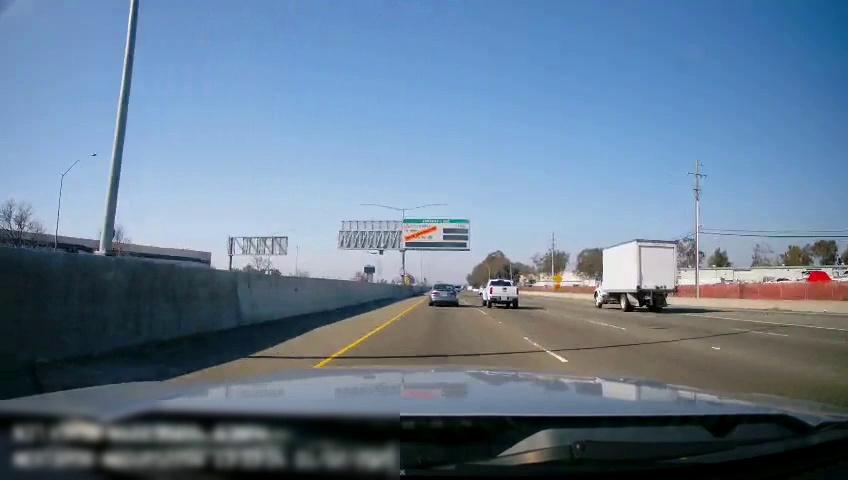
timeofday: Day
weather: Sunny
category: Drivable Space
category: Vehicles | Truck
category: Vehicles | Car
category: Vehicles | Other LV
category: Lanes | Alternate Lane
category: Lanes | Current Lane
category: Lanes | Current Lane
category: Lanes | Alternate Lane
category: Lanes | Alternate Lane
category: Lanes | Alternate Lane
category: Traffic | Signs